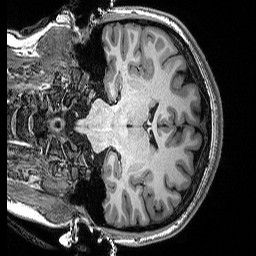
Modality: T1w
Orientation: coronal
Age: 18
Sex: female
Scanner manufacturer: siemens
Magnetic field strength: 3 T
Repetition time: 2.53 s
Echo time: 0.0033 s